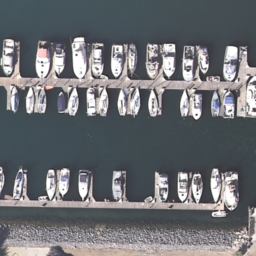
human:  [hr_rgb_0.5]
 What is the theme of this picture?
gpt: harbor

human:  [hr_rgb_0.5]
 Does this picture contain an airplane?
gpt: no

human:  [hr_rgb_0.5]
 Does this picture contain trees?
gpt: no

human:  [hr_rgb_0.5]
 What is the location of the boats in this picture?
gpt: up and bottom

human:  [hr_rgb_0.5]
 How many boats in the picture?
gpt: thirty-seven